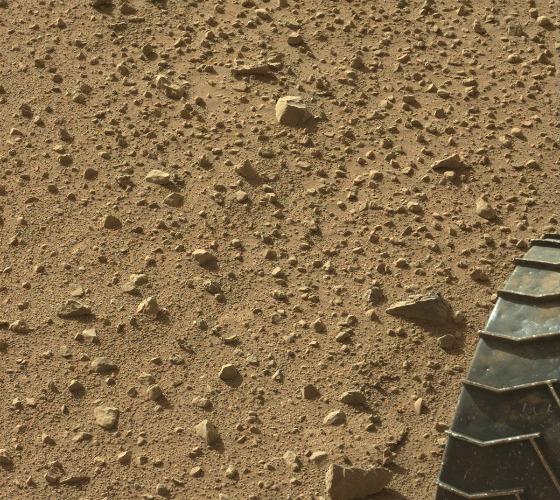
Terrain classes present: Background, Gravel / Sand / Soil, Rock, Shadow